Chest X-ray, AP view. Patient: 58 years old, sex M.
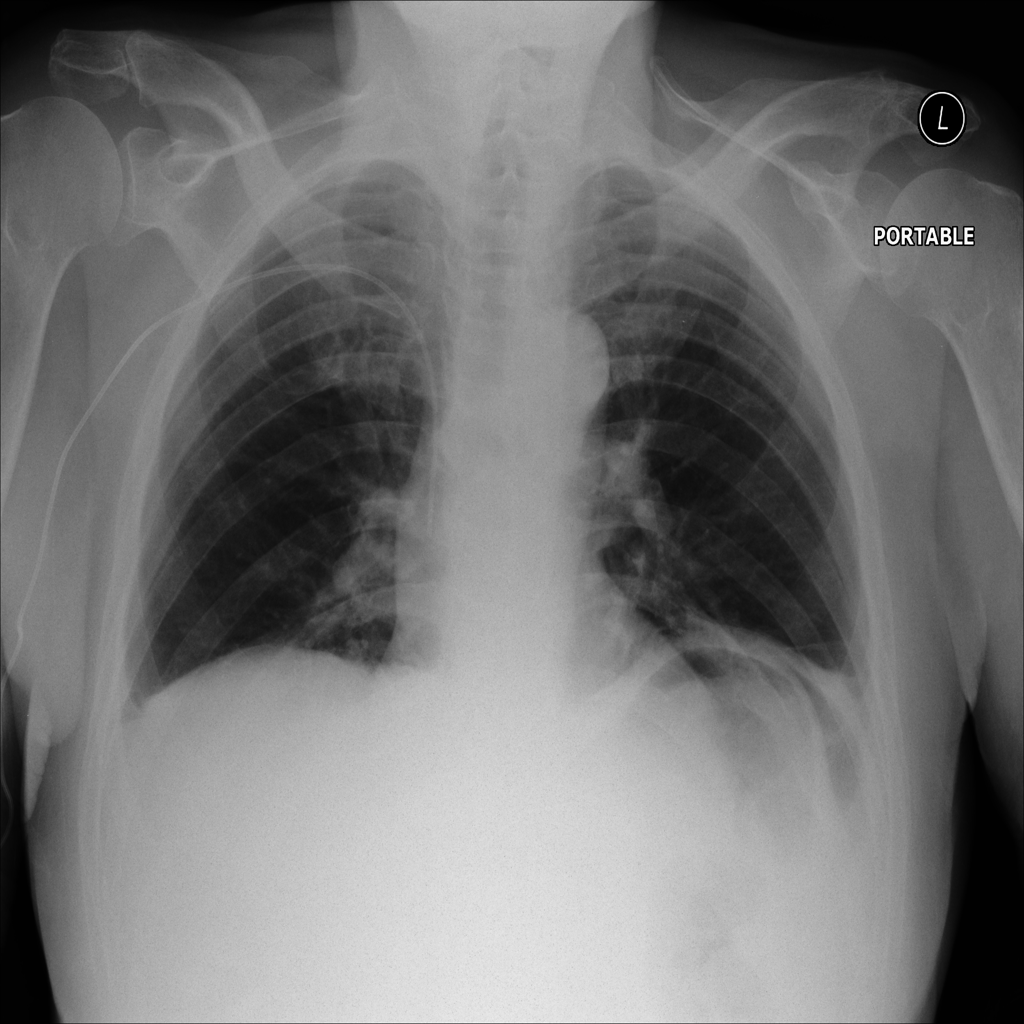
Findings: No Finding